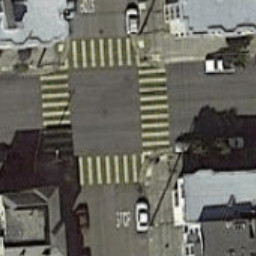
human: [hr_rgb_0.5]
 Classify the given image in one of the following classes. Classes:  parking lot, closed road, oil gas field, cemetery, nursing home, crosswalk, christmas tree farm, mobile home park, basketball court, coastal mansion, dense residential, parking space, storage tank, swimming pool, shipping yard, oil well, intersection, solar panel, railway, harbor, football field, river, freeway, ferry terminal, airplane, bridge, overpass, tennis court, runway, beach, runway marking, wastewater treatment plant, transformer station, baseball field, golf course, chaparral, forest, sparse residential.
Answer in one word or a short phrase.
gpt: crosswalk